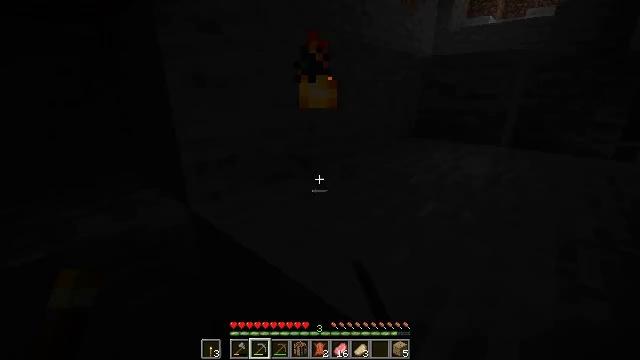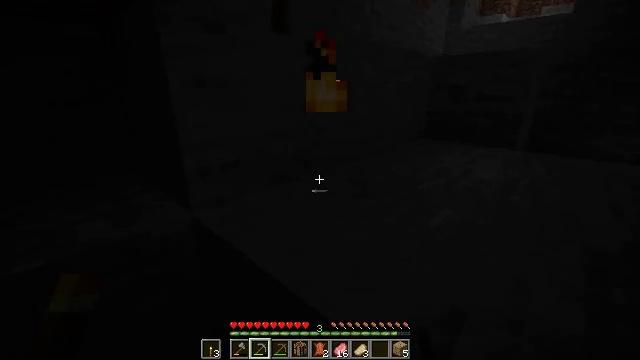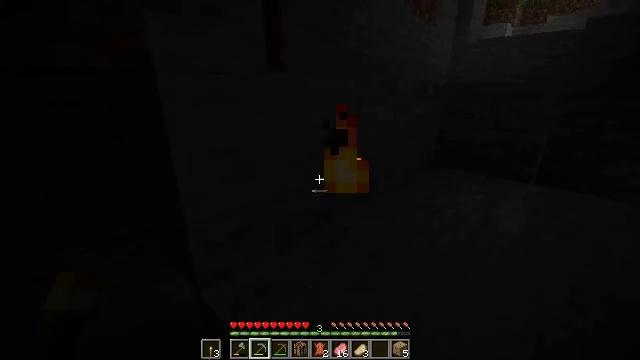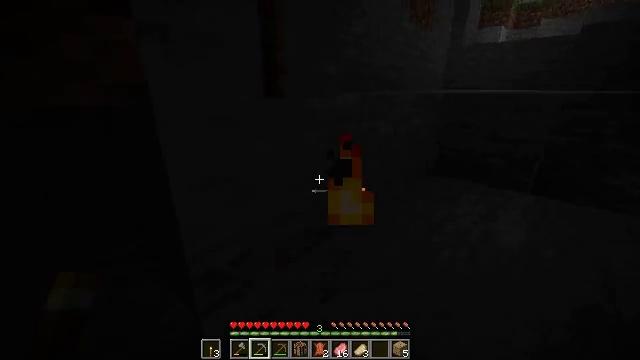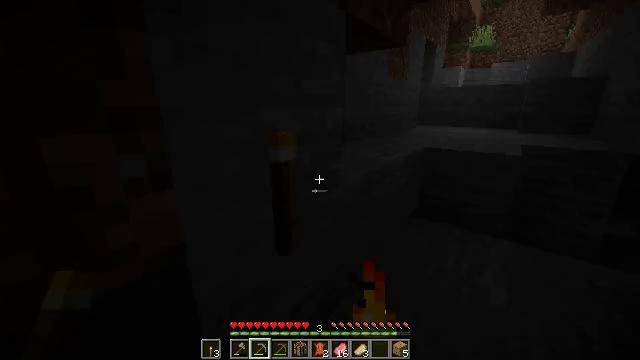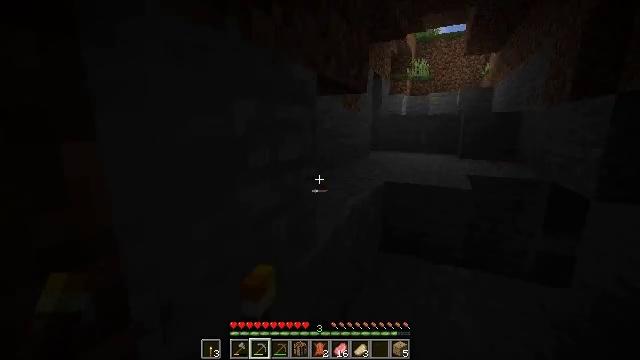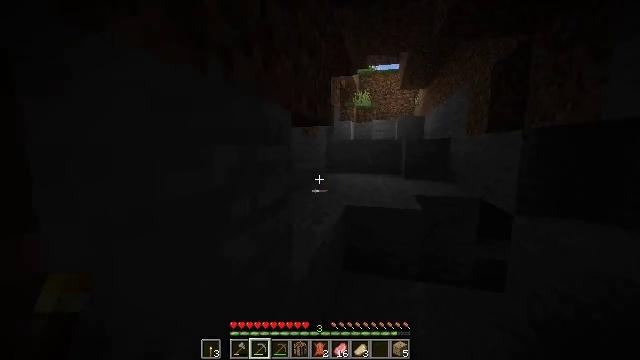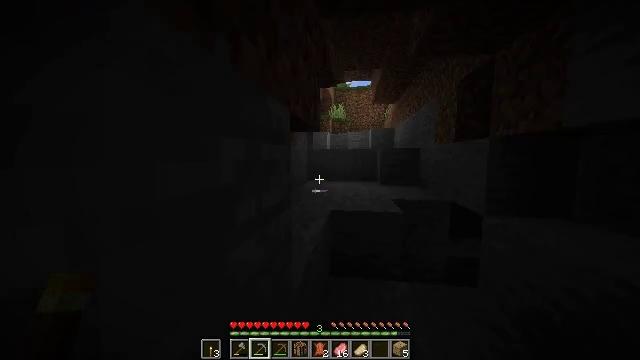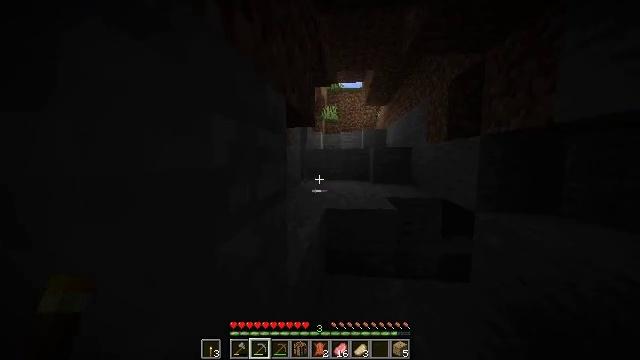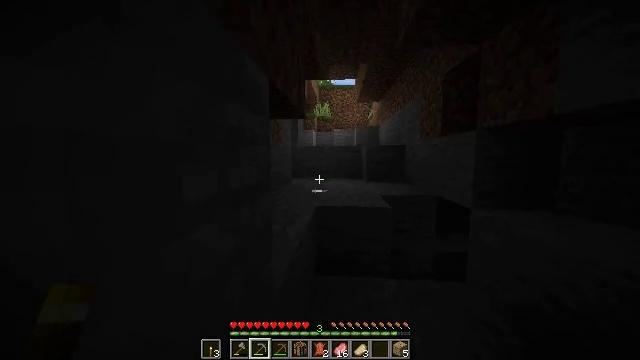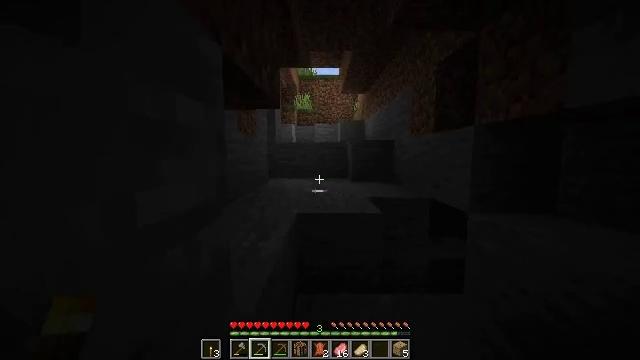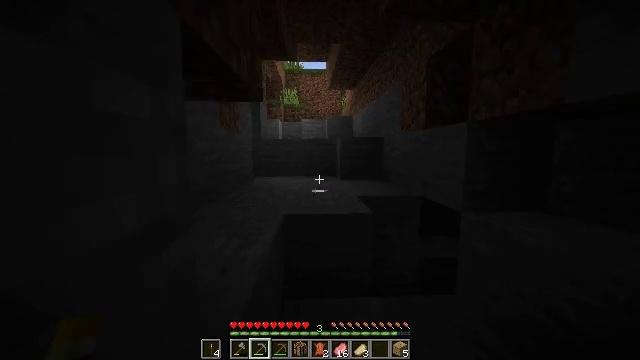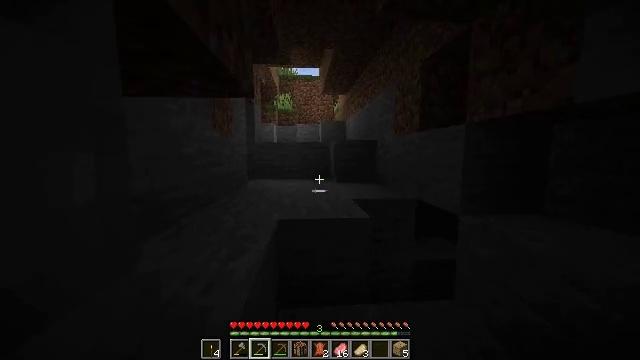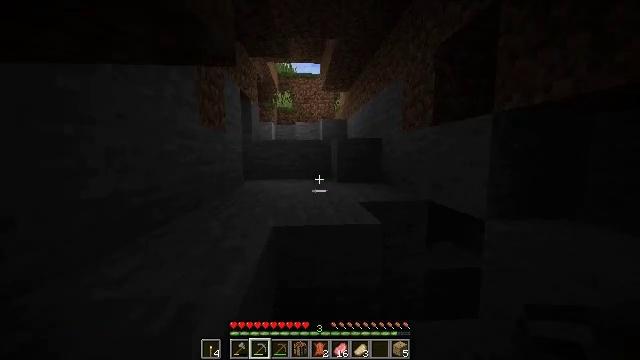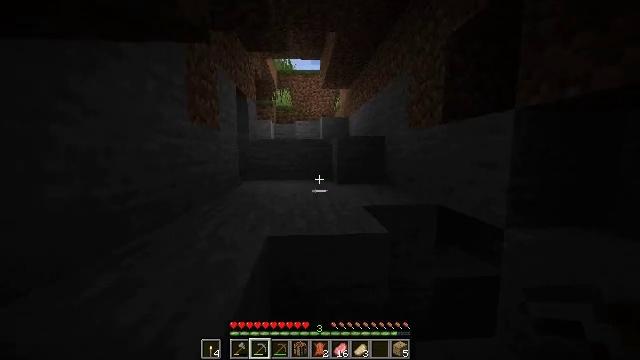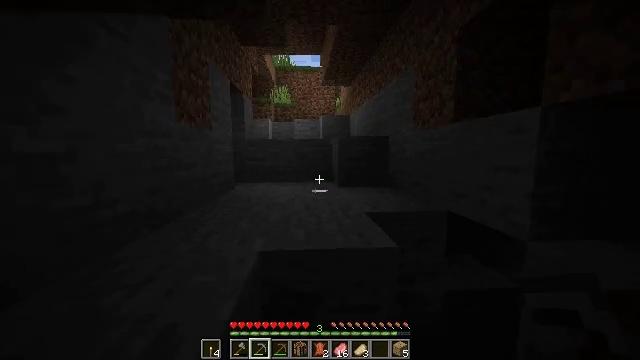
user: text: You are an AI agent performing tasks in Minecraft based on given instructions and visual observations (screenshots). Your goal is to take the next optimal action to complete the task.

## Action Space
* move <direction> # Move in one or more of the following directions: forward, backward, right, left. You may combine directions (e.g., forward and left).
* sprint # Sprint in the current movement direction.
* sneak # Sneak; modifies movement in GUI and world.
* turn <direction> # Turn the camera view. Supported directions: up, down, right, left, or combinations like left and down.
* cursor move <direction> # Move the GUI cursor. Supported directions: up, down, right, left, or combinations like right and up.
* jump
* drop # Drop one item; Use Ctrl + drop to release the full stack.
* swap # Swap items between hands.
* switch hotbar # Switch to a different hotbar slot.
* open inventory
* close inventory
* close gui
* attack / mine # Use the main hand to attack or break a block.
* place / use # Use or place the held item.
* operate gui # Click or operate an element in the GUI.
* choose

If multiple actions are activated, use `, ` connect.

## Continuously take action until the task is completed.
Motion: motion action
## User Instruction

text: Mine the sugar cane near rivers.
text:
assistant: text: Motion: move forward, turn left
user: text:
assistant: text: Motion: move forward, sprint, jump
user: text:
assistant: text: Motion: move forward, sprint, turn right, jump
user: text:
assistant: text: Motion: move forward, sprint, turn right and up, jump
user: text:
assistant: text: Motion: move forward, sprint, turn right and up, jump
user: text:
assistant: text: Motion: move forward, sprint, turn right and up, jump
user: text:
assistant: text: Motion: move forward, sprint, turn right and up, jump
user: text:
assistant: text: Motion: move forward, sprint, turn right
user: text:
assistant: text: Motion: move forward, sprint, turn right
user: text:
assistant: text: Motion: move forward, sprint, turn right
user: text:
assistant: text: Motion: move forward, sprint, turn right
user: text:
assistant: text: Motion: move forward, sprint, turn right
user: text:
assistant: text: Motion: move forward, sprint
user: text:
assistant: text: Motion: move forward, sprint
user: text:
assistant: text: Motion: move forward, sprint
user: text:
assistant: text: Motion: move forward, sprint, turn down
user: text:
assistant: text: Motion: move forward, sprint, turn left
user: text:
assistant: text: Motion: move forward, sprint, turn left
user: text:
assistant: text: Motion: move forward, sprint, turn left
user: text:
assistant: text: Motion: move forward, sprint, jump
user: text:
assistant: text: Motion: move forward, sprint, jump
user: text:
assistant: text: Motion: move forward, sprint, jump
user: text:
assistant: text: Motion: move forward, sprint, jump
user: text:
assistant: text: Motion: move forward, sprint, jump
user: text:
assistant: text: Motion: move forward, sprint
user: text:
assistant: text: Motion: move forward, sprint
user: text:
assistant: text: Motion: move forward, sprint
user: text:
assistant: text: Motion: move forward, sprint
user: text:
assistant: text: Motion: move forward, sprint
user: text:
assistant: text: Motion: move forward, sprint